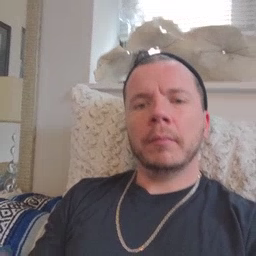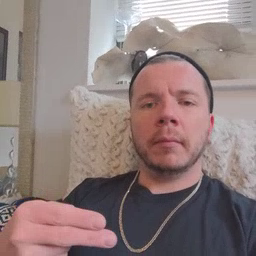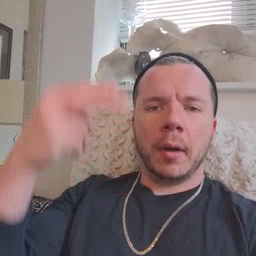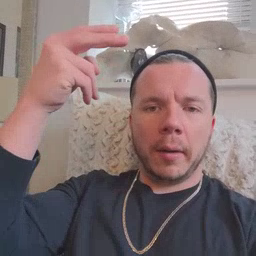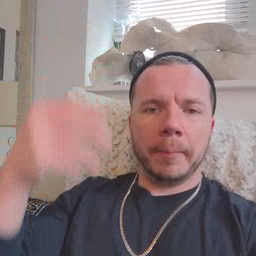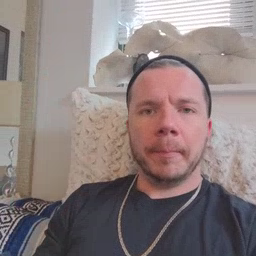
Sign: high